Question: I have developed a map using OpenGL-ES on android. It is displaying my map just fine, and I have just added touch event handling so I can move and fling it around, which is also working.
However it has a lag time of about 1 second. I would like the panning of the image obviously to be as smooth as possible.
I have quite a bit of vector data that I am displaying, but still, there must be alternatives to making the interactivity smoother, I have 17000 polygons (land parcels or lots) and about 1500 lines(road centre lines), they both get pre-loaded into lists that hold FloatBuffers when the application launches. When I go to my map activity the renderer iterates through these lists, As you'll see in the code below.
I would really appreciate some pointers on how I can pick up speed.
(Just on another note, please ignore the scale detector and any rotation code, they are not working, all I am focusing on right now is panning the map.)

'''
package com.ANDRRA1.utilities;
import android.content.Context;
import android.opengl.GLSurfaceView;
import android.util.AttributeSet;
import android.view.MotionEvent;
import android.view.GestureDetector;
import android.view.ScaleGestureDetector;
import android.view.animation.DecelerateInterpolator;
import android.view.animation.Interpolator;
public class CustomGLView extends GLSurfaceView {
public vboCustomGLRenderer mGLRenderer;
public CustomGLView(Context context){
super(context);
}
public CustomGLView(Context context, AttributeSet attrs)
{
super(context, attrs);
}
// Hides superclass method.
public void setRenderer(vboCustomGLRenderer renderer)
{
mGLRenderer = renderer;
super.setRenderer(renderer);
super.setRenderMode(GLSurfaceView.RENDERMODE_WHEN_DIRTY);
}
private static final int INVALID_POINTER_ID = -1;
private float mPosX;
private float mPosY;
private float mLastTouchX;
private float mLastTouchY;
private float mLastGestureX;
private float mLastGestureY;
private int mActivePointerId = INVALID_POINTER_ID;
private int mActivePointerId2 = INVALID_POINTER_ID;
float oL1X1, oL1Y1, oL1X2, oL1Y2;
private ScaleGestureDetector mScaleDetector = new ScaleGestureDetector(getContext(), new ScaleListener());
private GestureDetector mGestureDetector = new GestureDetector(getContext(), new GestureListener());
private float mScaleFactor = 1.f;
//The following variable control the fling gesture
private Interpolator animateInterpolator;
private long startTime;
private long endTime;
private float totalAnimDx;
private float totalAnimDy;
private float lastAnimDx;
private float lastAnimDy;
@Override
public boolean onTouchEvent(MotionEvent ev) {
// Let the ScaleGestureDetector inspect all events.
mScaleDetector.onTouchEvent(ev);
mGestureDetector.onTouchEvent(ev);
final int action = ev.getAction();
switch (action & MotionEvent.ACTION_MASK) {
case MotionEvent.ACTION_DOWN: {
if (!mScaleDetector.isInProgress()) {
final float x = ev.getX();
final float y = ev.getY();
mLastTouchX = x;
mLastTouchY = y;
mActivePointerId = ev.getPointerId(0);
}
break;
}
case MotionEvent.ACTION_POINTER_DOWN: {
if (mScaleDetector.isInProgress()) {
mActivePointerId2 = ev.getPointerId(1);
mLastGestureX = mScaleDetector.getFocusX();
mLastGestureY = mScaleDetector.getFocusY();
oL1X1 = ev.getX(ev.findPointerIndex(mActivePointerId));
oL1Y1 = ev.getY(ev.findPointerIndex(mActivePointerId));
oL1X2 = ev.getX(ev.findPointerIndex(mActivePointerId2));
oL1Y2 = ev.getY(ev.findPointerIndex(mActivePointerId2));
}
break;
}
case MotionEvent.ACTION_MOVE: {
// Only move if the ScaleGestureDetector isn't processing a gesture.
if (!mScaleDetector.isInProgress()) {
final int pointerIndex = ev.findPointerIndex(mActivePointerId);
final float x = ev.getX(pointerIndex);
final float y = ev.getY(pointerIndex);
final float dx = x - mLastTouchX;
final float dy = y - mLastTouchY;
mPosX += dx;
mPosY += dy;
mGLRenderer.setEye(dx, dy);
requestRender();
mLastTouchX = x;
mLastTouchY = y;
}
else{
final float gx = mScaleDetector.getFocusX();
final float gy = mScaleDetector.getFocusY();
final float gdx = gx - mLastGestureX;
final float gdy = gy - mLastGestureY;
mPosX += gdx;
mPosY += gdy;
mLastGestureX = gx;
mLastGestureY = gy;
}
break;
}
case MotionEvent.ACTION_UP: {
mActivePointerId = INVALID_POINTER_ID;
break;
}
case MotionEvent.ACTION_CANCEL: {
mActivePointerId = INVALID_POINTER_ID;
break;
}
case MotionEvent.ACTION_POINTER_UP: {
final int pointerIndex = (ev.getAction() & MotionEvent.ACTION_POINTER_INDEX_MASK)
>> MotionEvent.ACTION_POINTER_INDEX_SHIFT;
final int pointerId = ev.getPointerId(pointerIndex);
if (pointerId == mActivePointerId) {
// This was our active pointer going up. Choose a new
// active pointer and adjust accordingly.
final int newPointerIndex = pointerIndex == 0 ? 1 : 0;
mLastTouchX = ev.getX(newPointerIndex);
mLastTouchY = ev.getY(newPointerIndex);
mActivePointerId = ev.getPointerId(newPointerIndex);
}
else{
final int tempPointerIndex = ev.findPointerIndex(mActivePointerId);
mLastTouchX = ev.getX(tempPointerIndex);
mLastTouchY = ev.getY(tempPointerIndex);
}
break;
}
}
return true;
}
private class ScaleListener extends ScaleGestureDetector.SimpleOnScaleGestureListener {
@Override
public boolean onScale(ScaleGestureDetector detector) {
mScaleFactor *= detector.getScaleFactor();
// Don't let the object get too small or too large.
mScaleFactor = Math.max(0.1f, Math.min(mScaleFactor, 10000.0f));
//invalidate();
return true;
}
}
private class GestureListener extends GestureDetector.SimpleOnGestureListener {
@Override
public boolean onFling(MotionEvent e1, MotionEvent e2, float velocityX, float velocityY) {
if (e1 == null || e2 == null){
return false;
}
final float distanceTimeFactor = 0.4f;
final float totalDx = (distanceTimeFactor * velocityX/2);
final float totalDy = (distanceTimeFactor * velocityY/2);
onAnimateMove(totalDx, totalDy, (long) (1000 * distanceTimeFactor));
return true;
}
}
public void onAnimateMove(float dx, float dy, long duration) {
animateInterpolator = new DecelerateInterpolator();
startTime = System.currentTimeMillis();
endTime = startTime + duration;
totalAnimDx = dx;
totalAnimDy = dy;
lastAnimDx = 0;
lastAnimDy = 0;
post(new Runnable() {
@Override
public void run() {
onAnimateStep();
}
});
}
private void onAnimateStep() {
long curTime = System.currentTimeMillis();
float percentTime = (float) (curTime - startTime) / (float) (endTime - startTime);
float percentDistance = animateInterpolator.getInterpolation(percentTime);
float curDx = percentDistance * totalAnimDx;
float curDy = percentDistance * totalAnimDy;
float diffCurDx = curDx - lastAnimDx;
float diffCurDy = curDy - lastAnimDy;
lastAnimDx = curDx;
lastAnimDy = curDy;
doAnimation(diffCurDx, diffCurDy);
if (percentTime < 1.0f) {
post(new Runnable() {
@Override
public void run() {
onAnimateStep();
}
});
}
}
public void doAnimation(float diffDx, float diffDy) {
mPosX += diffDx;
mPosY += diffDy;
mGLRenderer.setEye(diffDx, diffDy);
requestRender();
}
public float angleBetween2Lines(float L1X1, float L1Y1, float L1X2, float L1Y2, float L2X1, float L2Y1, float L2X2, float L2Y2)
{
float angle1 = (float) Math.atan2(L1Y1 - L1Y2, L1X1 - L1X2);
float angle2 = (float) Math.atan2(L2Y1 - L2Y2, L2X1 - L2X2);
float angleDelta = findAngleDelta( (float)Math.toDegrees(angle1), (float)Math.toDegrees(angle2));
return -angleDelta;
}
private float findAngleDelta( float angle1, float angle2 )
{
return angle1 - angle2;
}
}
'''
.
'''
package com.ANDRRA1.utilities;
import java.nio.FloatBuffer;
import java.util.ListIterator;
import javax.microedition.khronos.egl.EGLConfig;
import javax.microedition.khronos.opengles.GL10;
import android.opengl.GLES20;
import android.opengl.GLSurfaceView;
import android.opengl.Matrix;
public class vboCustomGLRenderer implements GLSurfaceView.Renderer {
/**
* Store the model matrix. This matrix is used to move models from object space (where each model can be thought
* of being located at the center of the universe) to world space.
*/
private float[] mModelMatrix = new float[16];
/**
* Store the view matrix. This can be thought of as our camera. This matrix transforms world space to eye space;
* it positions things relative to our eye.
*/
private float[] mViewMatrix = new float[16];
/** Store the projection matrix. This is used to project the scene onto a 2D viewport. */
private float[] mProjectionMatrix = new float[16];
/** Allocate storage for the final combined matrix. This will be passed into the shader program. */
private float[] mMVPMatrix = new float[16];
/** This will be used to pass in the transformation matrix. */
private int mMVPMatrixHandle;
/** This will be used to pass in model position information. */
private int mPositionHandle;
/** This will be used to pass in model color information. */
private int mColorUniformLocation;
/** How many bytes per float. */
private final int mBytesPerFloat = 4;
/** Offset of the position data. */
private final int mPositionOffset = 0;
/** Size of the position data in elements. */
private final int mPositionDataSize = 3;
/** How many elements per vertex for double values. */
private final int mPositionFloatStrideBytes = mPositionDataSize * mBytesPerFloat;
// geometry types
private final byte wkbPoint = 1;
private final byte wkbLineString = 2;
private final byte wkbPolygon = 3;
//private final byte wkbMultiPoint = 4;
//private final byte wkbMultiLineString = 5;
//private final byte wkbMultiPolygon = 6;
//private final byte wkbGeometryCollection = 7;
// Big Endian
final int wkbXDR = 0;
// Little Endian
final int wkbNDR = 1;
float count = 0;
// Position the eye behind the origin.
public volatile float eyeX = default_settings.mbrMinX + ((default_settings.mbrMaxX - default_settings.mbrMinX)/2);
public volatile float eyeY = default_settings.mbrMinY + ((default_settings.mbrMaxY - default_settings.mbrMinY)/2);
// Position the eye behind the origin.
//final float eyeZ = 1.5f;
public volatile float eyeZ = 1.5f;
// We are looking toward the distance
public volatile float lookX = eyeX;
public volatile float lookY = eyeY;
public volatile float lookZ = 0.0f;
// Set our up vector. This is where our head would be pointing were we holding the camera.
public volatile float upX = 0.0f;
public volatile float upY = 1.0f;
public volatile float upZ = 0.0f;
public vboCustomGLRenderer() {
}
public void setEye(float x, float y){
eyeX -= (x/screen_vs_map_horz_ratio);
lookX = eyeX;
eyeY += (y/screen_vs_map_vert_ratio);
lookY = eyeY;
// Set the camera position (View matrix)
Matrix.setLookAtM(mViewMatrix, 0, eyeX, eyeY, eyeZ, lookX, lookY, lookZ, upX, upY, upZ);
}
@Override
public void onSurfaceCreated(GL10 unused, EGLConfig config) {
Thread.currentThread().setPriority(Thread.MIN_PRIORITY);
// Set the background frame color
//White
GLES20.glClearColor(1.0f, 1.0f, 1.0f, 1.0f);
// Set the view matrix. This matrix can be said to represent the camera position.
// NOTE: In OpenGL 1, a ModelView matrix is used, which is a combination of a model and
// view matrix. In OpenGL 2, we can keep track of these matrices separately if we choose.
Matrix.setLookAtM(mViewMatrix, 0, eyeX, eyeY, eyeZ, lookX, lookY, lookZ, upX, upY, upZ);
final String vertexShader =
"uniform mat4 u_MVPMatrix;
" // A constant representing the combined model/view/projection matrix.
+ "attribute vec4 a_Position;
" // Per-vertex position information we will pass in.
+ "attribute vec4 a_Color;
" // Per-vertex color information we will pass in.
+ "varying vec4 v_Color;
" // This will be passed into the fragment shader.
+ "void main()
" // The entry point for our vertex shader.
+ "{
"
+ " v_Color = a_Color;
" // Pass the color through to the fragment shader.
// It will be interpolated across the triangle.
+ " gl_Position = u_MVPMatrix
" // gl_Position is a special variable used to store the final position.
+ " * a_Position;
" // Multiply the vertex by the matrix to get the final point in
+ "}
"; // normalized screen coordinates.
final String fragmentShader =
"precision mediump float;
" // Set the default precision to medium. We don't need as high of a
// precision in the fragment shader.
+ "uniform vec4 u_Color;
" // This is the color from the vertex shader interpolated across the
// triangle per fragment.
+ "void main()
" // The entry point for our fragment shader.
+ "{
"
+ " gl_FragColor = u_Color;
" // Pass the color directly through the pipeline.
+ "}
";
// Load in the vertex shader.
int vertexShaderHandle = GLES20.glCreateShader(GLES20.GL_VERTEX_SHADER);
if (vertexShaderHandle != 0)
{
// Pass in the shader source.
GLES20.glShaderSource(vertexShaderHandle, vertexShader);
// Compile the shader.
GLES20.glCompileShader(vertexShaderHandle);
// Get the compilation status.
final int[] compileStatus = new int[1];
GLES20.glGetShaderiv(vertexShaderHandle, GLES20.GL_COMPILE_STATUS, compileStatus, 0);
// If the compilation failed, delete the shader.
if (compileStatus[0] == 0)
{
GLES20.glDeleteShader(vertexShaderHandle);
vertexShaderHandle = 0;
}
}
if (vertexShaderHandle == 0)
{
throw new RuntimeException("Error creating vertex shader.");
}
// Load in the fragment shader shader.
int fragmentShaderHandle = GLES20.glCreateShader(GLES20.GL_FRAGMENT_SHADER);
if (fragmentShaderHandle != 0)
{
// Pass in the shader source.
GLES20.glShaderSource(fragmentShaderHandle, fragmentShader);
// Compile the shader.
GLES20.glCompileShader(fragmentShaderHandle);
// Get the compilation status.
final int[] compileStatus = new int[1];
GLES20.glGetShaderiv(fragmentShaderHandle, GLES20.GL_COMPILE_STATUS, compileStatus, 0);
// If the compilation failed, delete the shader.
if (compileStatus[0] == 0)
{
GLES20.glDeleteShader(fragmentShaderHandle);
fragmentShaderHandle = 0;
}
}
if (fragmentShaderHandle == 0)
{
throw new RuntimeException("Error creating fragment shader.");
}
// Create a program object and store the handle to it.
int programHandle = GLES20.glCreateProgram();
if (programHandle != 0)
{
// Bind the vertex shader to the program.
GLES20.glAttachShader(programHandle, vertexShaderHandle);
// Bind the fragment shader to the program.
GLES20.glAttachShader(programHandle, fragmentShaderHandle);
// Bind attributes
GLES20.glBindAttribLocation(programHandle, 0, "a_Position");
GLES20.glBindAttribLocation(programHandle, 1, "a_Color");
// Link the two shaders together into a program.
GLES20.glLinkProgram(programHandle);
// Get the link status.
final int[] linkStatus = new int[1];
GLES20.glGetProgramiv(programHandle, GLES20.GL_LINK_STATUS, linkStatus, 0);
// If the link failed, delete the program.
if (linkStatus[0] == 0)
{
GLES20.glDeleteProgram(programHandle);
programHandle = 0;
}
}
if (programHandle == 0)
{
throw new RuntimeException("Error creating program.");
}
// Set program handles. These will later be used to pass in values to the program.
mMVPMatrixHandle = GLES20.glGetUniformLocation(programHandle, "u_MVPMatrix");
mPositionHandle = GLES20.glGetAttribLocation(programHandle, "a_Position");
mColorUniformLocation = GLES20.glGetUniformLocation(programHandle, "u_Color");
// Tell OpenGL to use this program when rendering.
GLES20.glUseProgram(programHandle);
}
static float mWidth = 0;
static float mHeight = 0;
static float mLeft = 0;
static float mRight = 0;
static float mTop = 0;
static float mBottom = 0;
static float mRatio = 0;
float screen_width_height_ratio;
float screen_height_width_ratio;
final float near = 1.5f;
final float far = 10.0f;
double screen_vs_map_horz_ratio = 0;
double screen_vs_map_vert_ratio = 0;
@Override
public void onSurfaceChanged(GL10 unused, int width, int height) {
// Adjust the viewport based on geometry changes,
// such as screen rotation
// Set the OpenGL viewport to the same size as the surface.
GLES20.glViewport(0, 0, width, height);
//Log.d("","onSurfaceChanged");
screen_width_height_ratio = (float) width / height;
screen_height_width_ratio = (float) height / width;
//Initialize
if (mRatio == 0){
mWidth = (float) width;
mHeight = (float) height;
//map height to width ratio
float map_extents_width = default_settings.mbrMaxX - default_settings.mbrMinX;
float map_extents_height = default_settings.mbrMaxY - default_settings.mbrMinY;
float map_width_height_ratio = map_extents_width/map_extents_height;
//float map_height_width_ratio = map_extents_height/map_extents_width;
if (screen_width_height_ratio > map_width_height_ratio){
mRight = (screen_width_height_ratio * map_extents_height)/2;
mLeft = -mRight;
mTop = map_extents_height/2;
mBottom = -mTop;
}
else{
mRight = map_extents_width/2;
mLeft = -mRight;
mTop = (screen_height_width_ratio * map_extents_width)/2;
mBottom = -mTop;
}
mRatio = screen_width_height_ratio;
}
if (screen_width_height_ratio != mRatio){
final float wRatio = width/mWidth;
final float oldWidth = mRight - mLeft;
final float newWidth = wRatio * oldWidth;
final float widthDiff = (newWidth - oldWidth)/2;
mLeft = mLeft - widthDiff;
mRight = mRight + widthDiff;
final float hRatio = height/mHeight;
final float oldHeight = mTop - mBottom;
final float newHeight = hRatio * oldHeight;
final float heightDiff = (newHeight - oldHeight)/2;
mBottom = mBottom - heightDiff;
mTop = mTop + heightDiff;
mWidth = (float) width;
mHeight = (float) height;
mRatio = screen_width_height_ratio;
}
screen_vs_map_horz_ratio = (mWidth/(mRight-mLeft));
screen_vs_map_vert_ratio = (mHeight/(mTop-mBottom));
Matrix.frustumM(mProjectionMatrix, 0, mLeft, mRight, mBottom, mTop, near, far);
}
@Override
public void onDrawFrame(GL10 unused) {
GLES20.glClear(GLES20.GL_DEPTH_BUFFER_BIT | GLES20.GL_COLOR_BUFFER_BIT);
//The following lists hold the vector data in FloatBuffers pre-loaded from when then application starts
ListIterator<mapLayer> orgNonAssetCatLayersList_it = default_settings.orgNonAssetCatMappableLayers.listIterator();
while (orgNonAssetCatLayersList_it.hasNext()) {
mapLayer MapLayer = orgNonAssetCatLayersList_it.next();
ListIterator<FloatBuffer> mapLayerObjectList_it = MapLayer.objFloatBuffer.listIterator();
ListIterator<Byte> mapLayerObjectTypeList_it = MapLayer.objTypeArray.listIterator();
while (mapLayerObjectTypeList_it.hasNext()) {
switch (mapLayerObjectTypeList_it.next()) {
case wkbPoint:
break;
case wkbLineString:
Matrix.setIdentityM(mModelMatrix, 0);
//Matrix.rotateM(mModelMatrix, 0, 0, 0.0f, 0.0f, 1.0f);
drawLineString(mapLayerObjectList_it.next(), MapLayer.lineStringObjColor);
break;
case wkbPolygon:
Matrix.setIdentityM(mModelMatrix, 0);
//Matrix.rotateM(mModelMatrix, 0, 0, 0.0f, 0.0f, 1.0f);
drawPolygon(mapLayerObjectList_it.next(), MapLayer.polygonObjColor);
break;
}
}
}
}
private void drawLineString(final FloatBuffer geometryBuffer, final float[] colorArray)
{
// Pass in the position information
geometryBuffer.position(mPositionOffset);
GLES20.glVertexAttribPointer(mPositionHandle, mPositionDataSize, GLES20.GL_FLOAT, false, mPositionFloatStrideBytes, geometryBuffer);
GLES20.glEnableVertexAttribArray(mPositionHandle);
GLES20.glUniform4f(mColorUniformLocation, colorArray[0], colorArray[1], colorArray[2], 1f);
// This multiplies the view matrix by the model matrix, and stores the result in the MVP matrix
// (which currently contains model * view).
Matrix.multiplyMM(mMVPMatrix, 0, mViewMatrix, 0, mModelMatrix, 0);
// This multiplies the modelview matrix by the projection matrix, and stores the result in the MVP matrix
// (which now contains model * view * projection).
Matrix.multiplyMM(mMVPMatrix, 0, mProjectionMatrix, 0, mMVPMatrix, 0);
GLES20.glUniformMatrix4fv(mMVPMatrixHandle, 1, false, mMVPMatrix, 0);
GLES20.glLineWidth(2.0f);
GLES20.glDrawArrays(GLES20.GL_LINE_STRIP, 0, geometryBuffer.capacity()/mPositionDataSize);
}
private void drawPolygon(final FloatBuffer geometryBuffer, final float[] colorArray)
{
// Pass in the position information
geometryBuffer.position(mPositionOffset);
GLES20.glVertexAttribPointer(mPositionHandle, mPositionDataSize, GLES20.GL_FLOAT, false, mPositionFloatStrideBytes, geometryBuffer);
GLES20.glEnableVertexAttribArray(mPositionHandle);
GLES20.glUniform4f(mColorUniformLocation, colorArray[0], colorArray[1], colorArray[2], 1f);
// This multiplies the view matrix by the model matrix, and stores the result in the MVP matrix
// (which currently contains model * view).
Matrix.multiplyMM(mMVPMatrix, 0, mViewMatrix, 0, mModelMatrix, 0);
// This multiplies the modelview matrix by the projection matrix, and stores the result in the MVP matrix
// (which now contains model * view * projection).
Matrix.multiplyMM(mMVPMatrix, 0, mProjectionMatrix, 0, mMVPMatrix, 0);
GLES20.glUniformMatrix4fv(mMVPMatrixHandle, 1, false, mMVPMatrix, 0);
GLES20.glLineWidth(1.0f);
GLES20.glDrawArrays(GLES20.GL_LINE_LOOP, 0, geometryBuffer.capacity()/mPositionDataSize);
}
}
'''
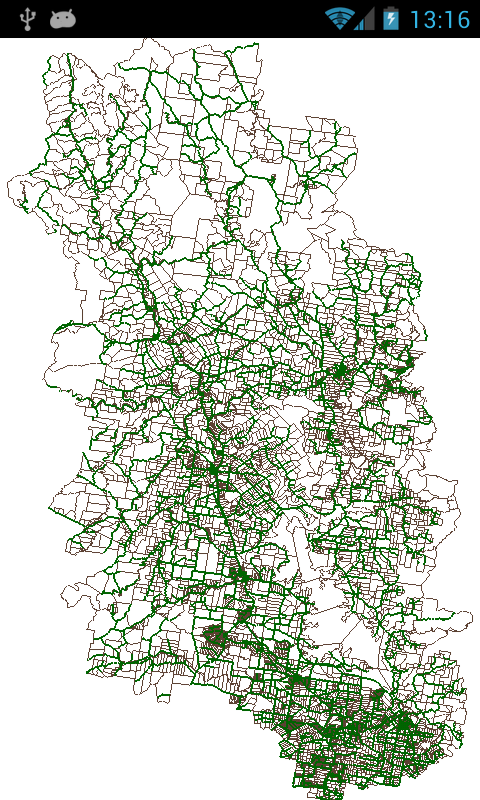
Answer: The other answers here are already very good and show places to look and things to be improved. I suspect the slowdown is from calling drawPolygon and drawLine thousands of times per draw frame (if you have thousands of polygons and lines), and each one calling OpenGL methods many times per method call. You really want to batch these calls so that you draw all the polygons and all the lines in single separate draw calls.
It's hard to time stuff accurately, OpenGL buffers the calls and even the Android tracer gives inaccurate results, from my experience. What you can do is try removing and changing the code between runs, time the entire draw loop and see how things change then.
Try removing Thread.currentThread().setPriority(Thread.MIN_PRIORITY);, and re-engineer the app to put your data into a vertex buffer object, bound with GL_STATIC_DRAW. Draw all of the lines with a single draw call. To avoid state changes and breaking up draw calls, you can put the color in as an attribute instead of as a uniform. You can also calculate and pass in the matrix uniform once per overall draw instead of per line.